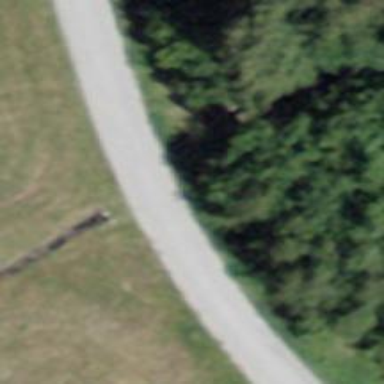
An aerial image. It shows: Culvert tunnel.